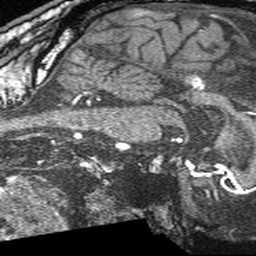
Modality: angio
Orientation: sagittal
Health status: ill
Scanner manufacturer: siemens
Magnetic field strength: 1.5 T
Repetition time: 0.024 s
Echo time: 0.007 s